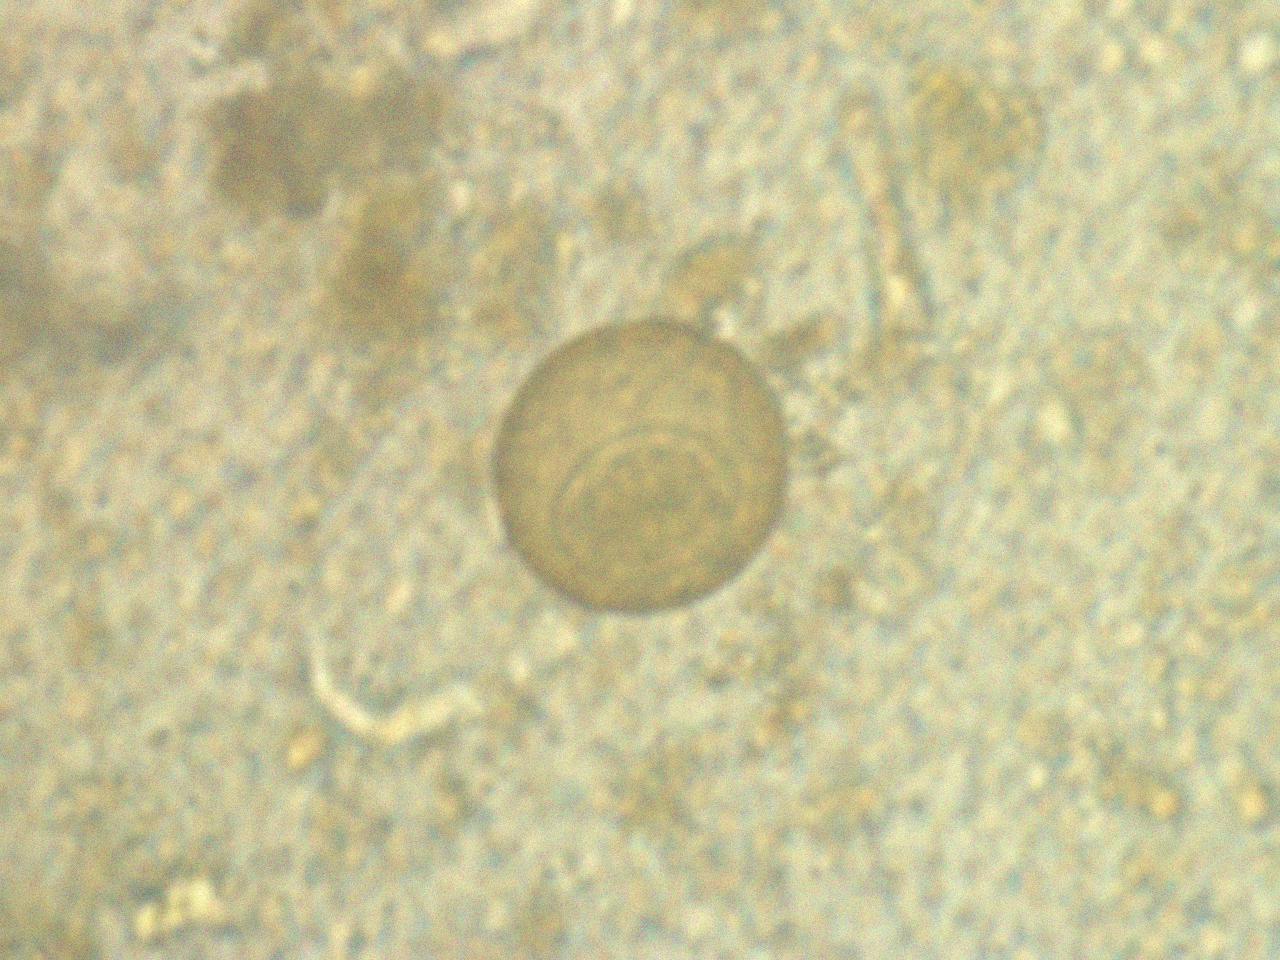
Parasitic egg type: Hymenolepis diminuta